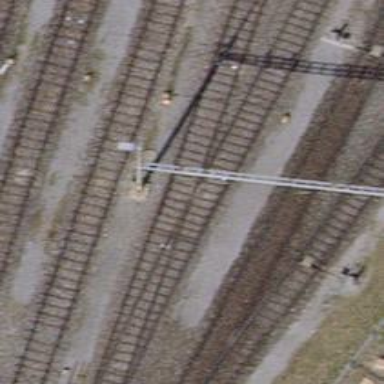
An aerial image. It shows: Siding railway track with electrified contact line.